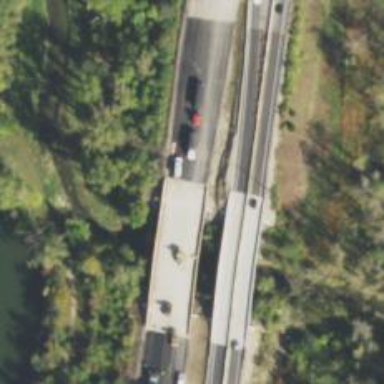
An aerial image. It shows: Bridge over trunk highway. It is part of motorroad and expressway.